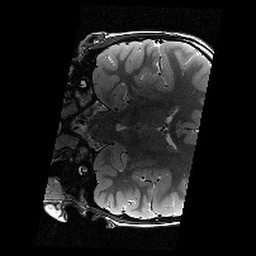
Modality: T2w
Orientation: coronal
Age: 10
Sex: male
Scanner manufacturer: siemens
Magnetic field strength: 3 T
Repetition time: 9.23 s
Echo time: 0.067 s